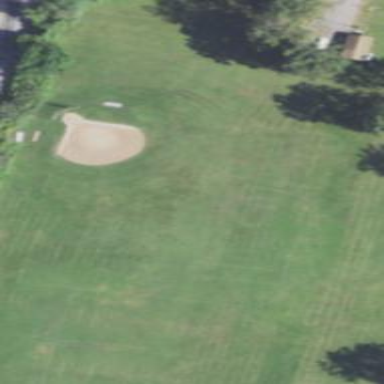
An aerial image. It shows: Baseball pitch for leisure land.